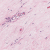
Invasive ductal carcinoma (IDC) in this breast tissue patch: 0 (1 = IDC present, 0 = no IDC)